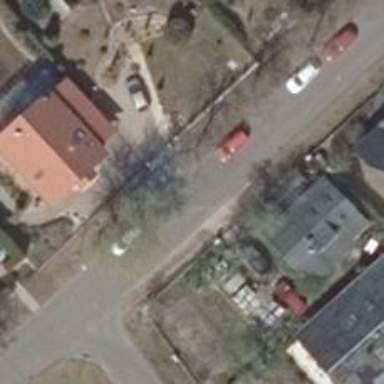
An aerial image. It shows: Driveway.